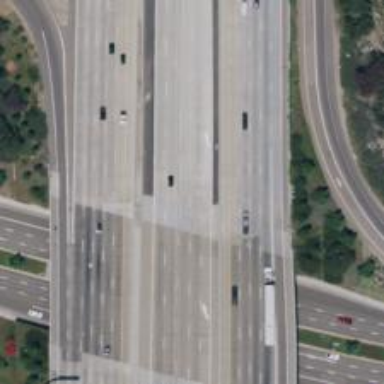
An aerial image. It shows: Motorway bridge.